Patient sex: M
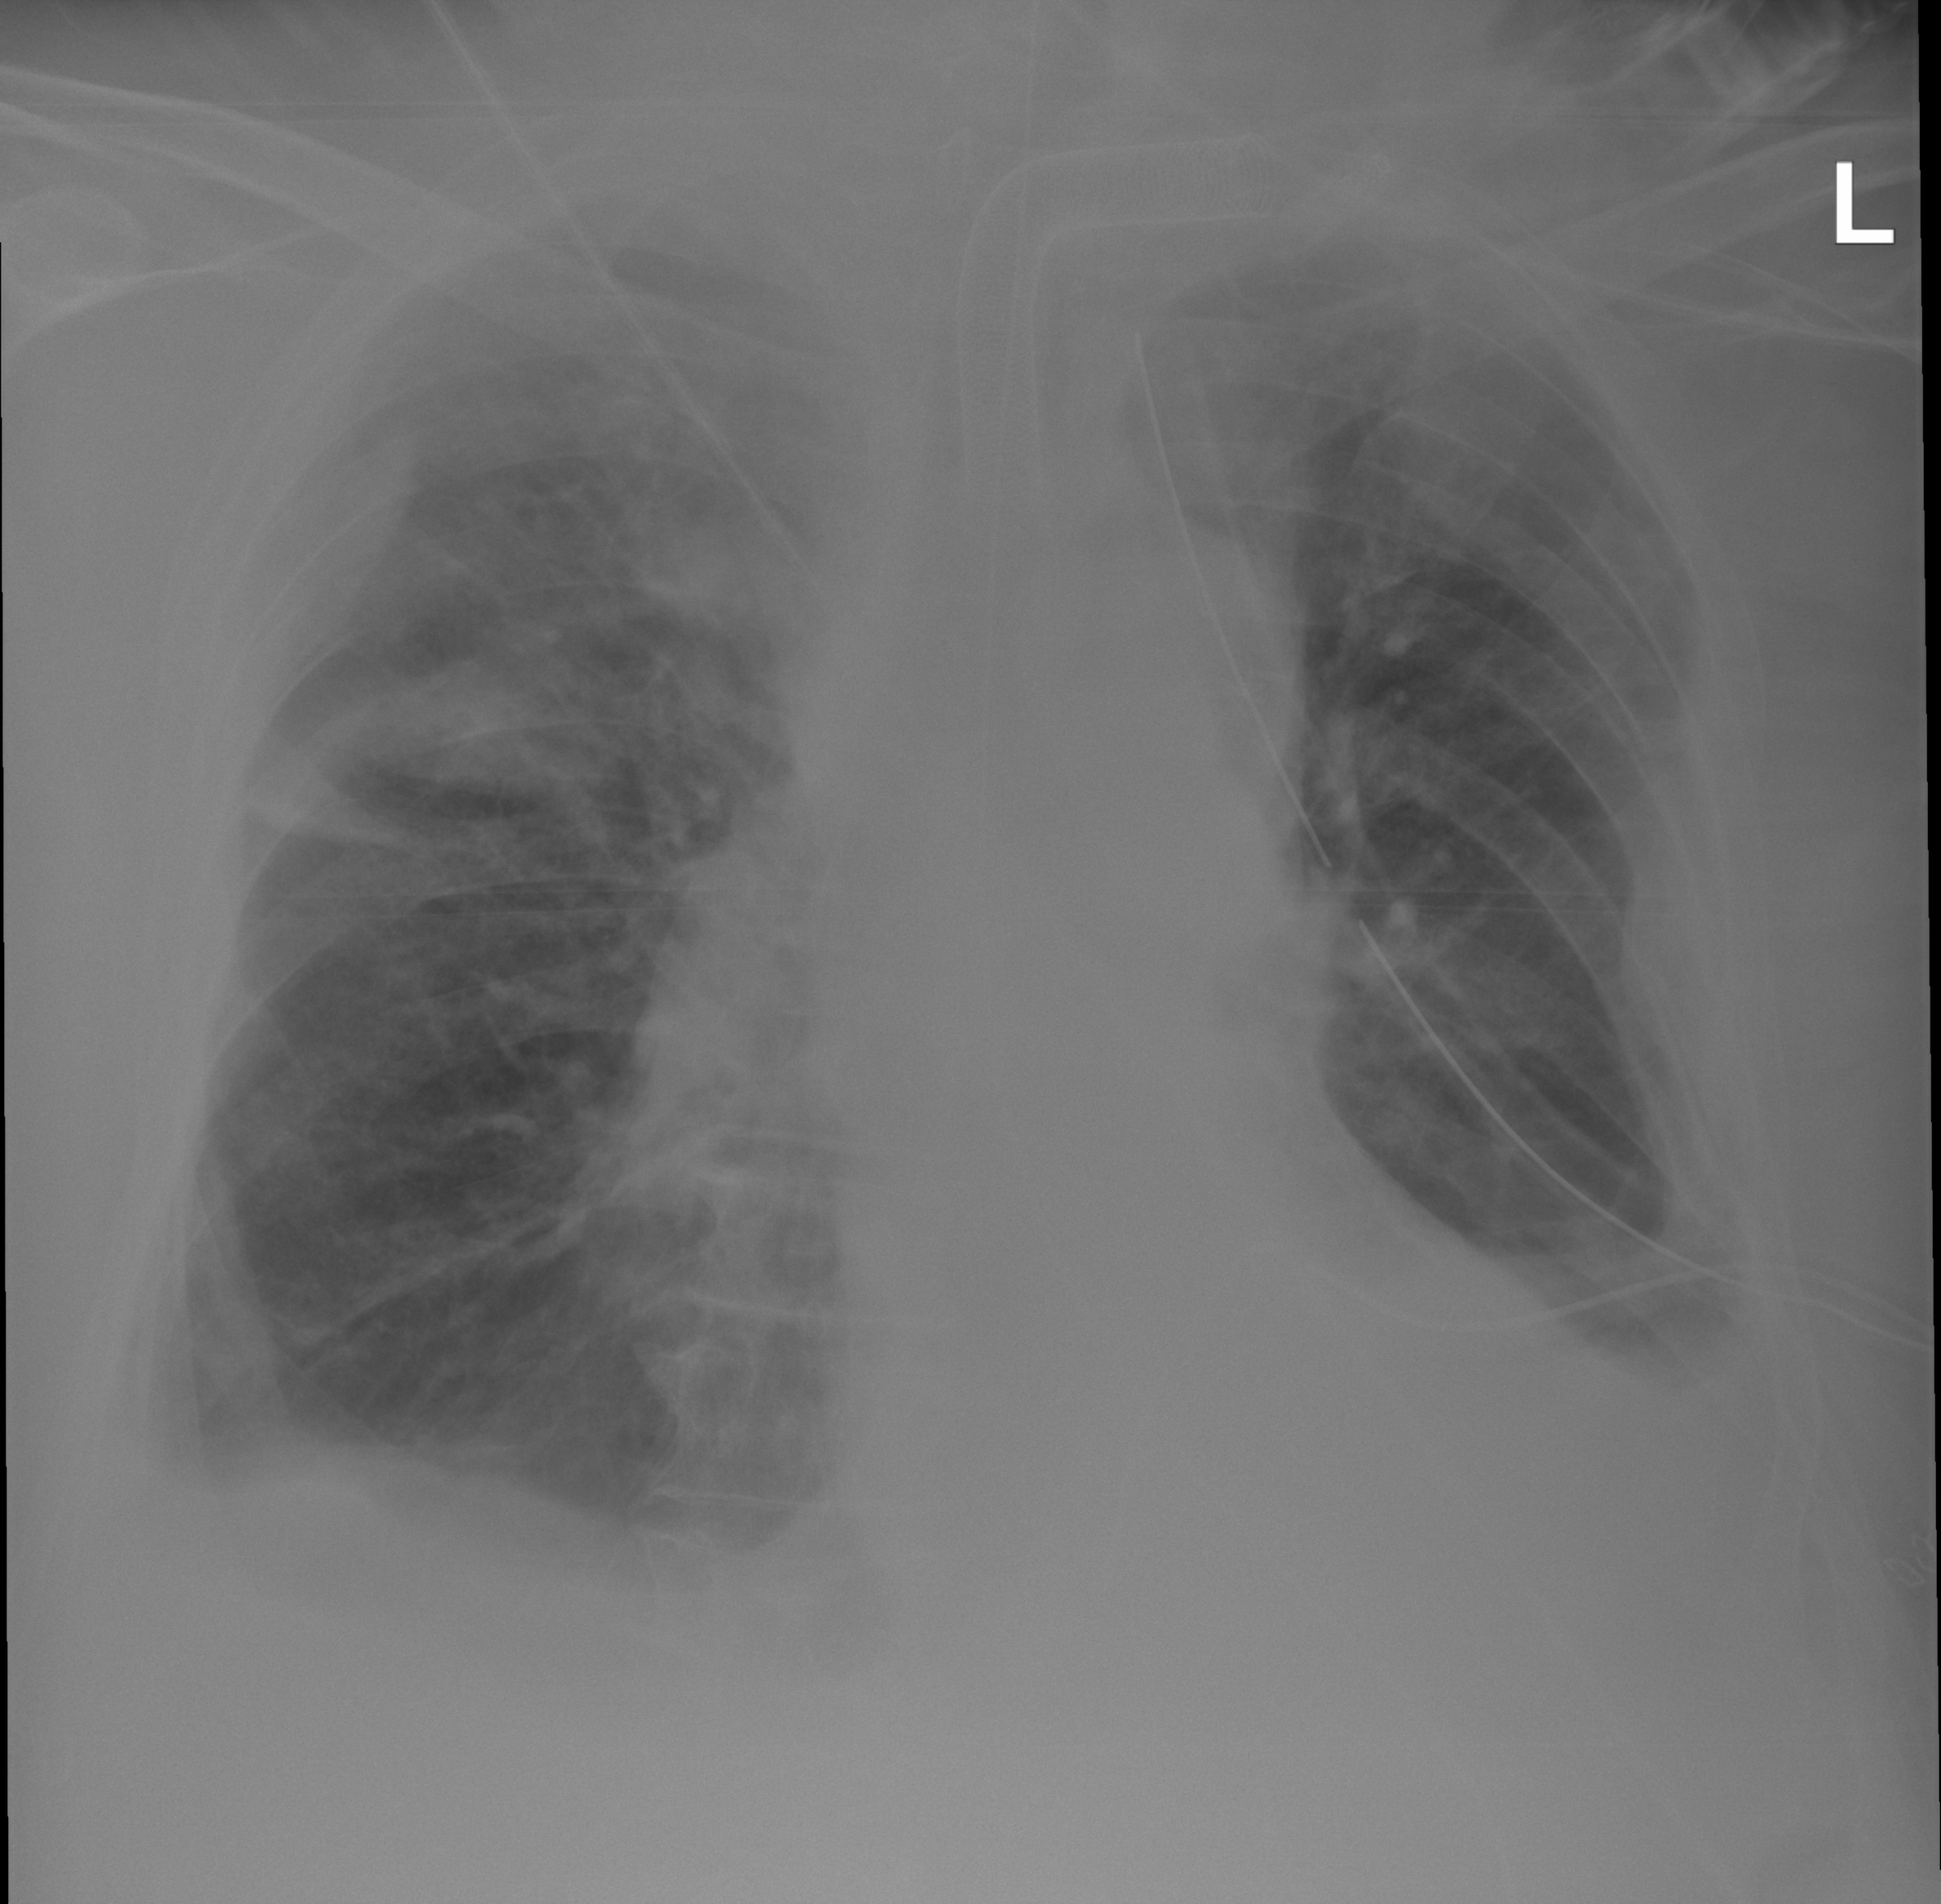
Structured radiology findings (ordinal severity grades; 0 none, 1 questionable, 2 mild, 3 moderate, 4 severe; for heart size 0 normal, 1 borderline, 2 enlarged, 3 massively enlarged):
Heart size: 0
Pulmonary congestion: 2
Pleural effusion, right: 2
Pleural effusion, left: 2
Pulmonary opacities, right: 3
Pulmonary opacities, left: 0
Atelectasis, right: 2
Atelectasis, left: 0